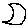
Label: moon